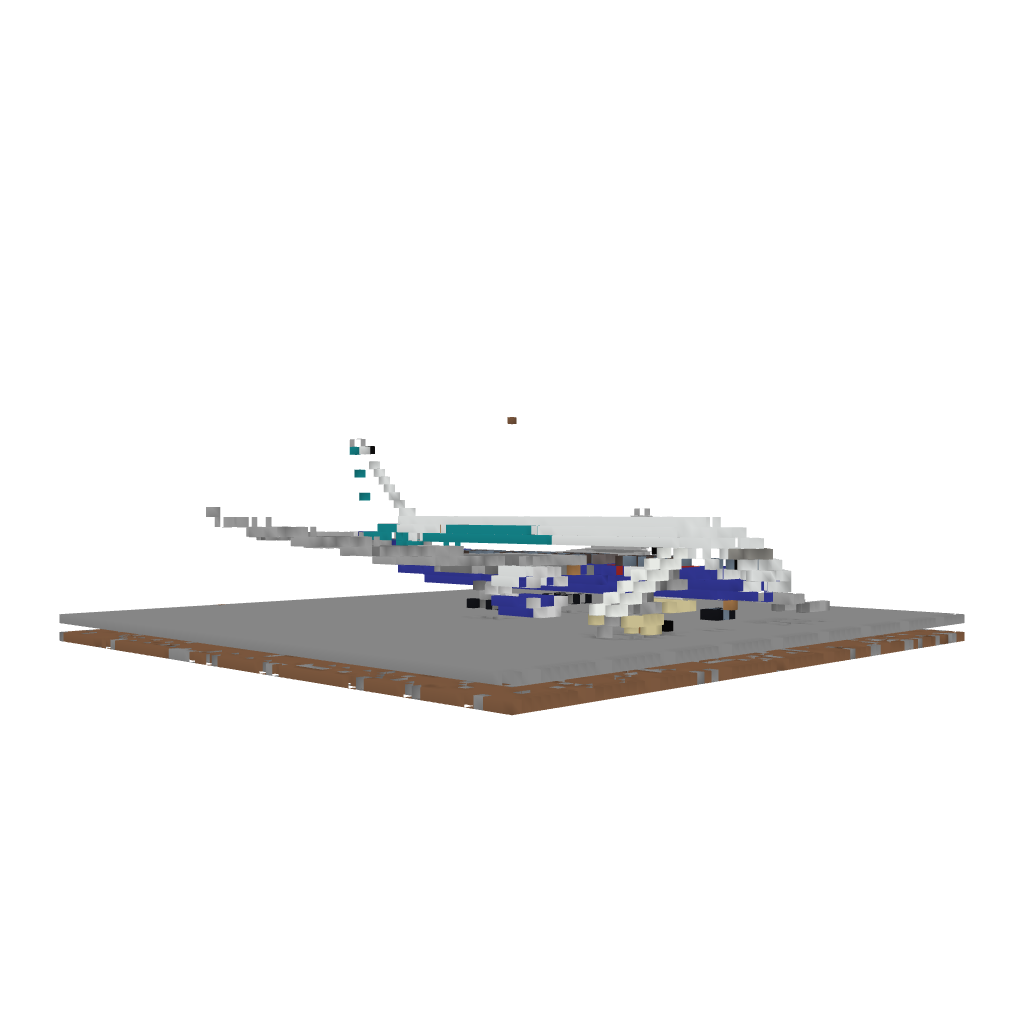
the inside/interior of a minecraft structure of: Simple Airplane